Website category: movie
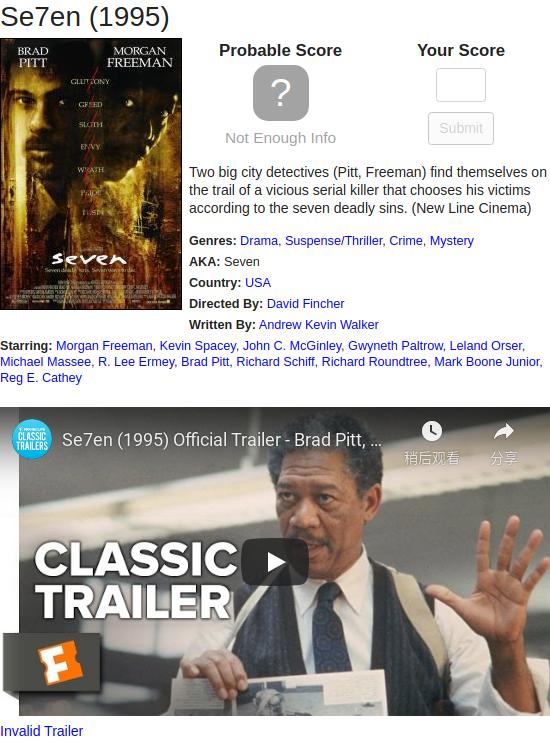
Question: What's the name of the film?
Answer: Se7en

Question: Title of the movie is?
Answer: Se7en

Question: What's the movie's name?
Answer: Se7en

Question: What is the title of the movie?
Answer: Se7en

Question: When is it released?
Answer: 1995

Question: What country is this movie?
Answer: USA

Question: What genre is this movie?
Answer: Drama

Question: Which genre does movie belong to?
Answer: Drama

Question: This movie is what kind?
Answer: Drama

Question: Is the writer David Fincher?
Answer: no

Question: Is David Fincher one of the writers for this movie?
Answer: no

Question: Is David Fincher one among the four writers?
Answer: no

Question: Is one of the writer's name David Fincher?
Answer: no

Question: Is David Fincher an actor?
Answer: no

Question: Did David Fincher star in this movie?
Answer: no

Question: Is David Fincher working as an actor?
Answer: no

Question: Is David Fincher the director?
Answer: yes

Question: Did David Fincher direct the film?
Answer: yes

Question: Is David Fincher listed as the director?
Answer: yes

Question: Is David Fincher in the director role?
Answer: yes

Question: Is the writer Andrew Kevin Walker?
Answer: yes

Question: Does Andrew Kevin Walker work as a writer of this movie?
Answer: yes

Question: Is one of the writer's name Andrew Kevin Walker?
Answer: yes

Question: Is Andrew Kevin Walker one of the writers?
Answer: yes

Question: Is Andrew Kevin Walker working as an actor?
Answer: no

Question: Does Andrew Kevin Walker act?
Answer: no

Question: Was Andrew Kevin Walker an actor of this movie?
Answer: no

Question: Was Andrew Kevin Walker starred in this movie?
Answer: no

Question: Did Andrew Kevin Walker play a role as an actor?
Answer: no

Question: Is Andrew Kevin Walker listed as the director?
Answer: no

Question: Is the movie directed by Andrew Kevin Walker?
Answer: no

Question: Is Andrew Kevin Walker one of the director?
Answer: no

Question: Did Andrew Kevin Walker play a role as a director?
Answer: no

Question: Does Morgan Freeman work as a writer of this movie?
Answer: no

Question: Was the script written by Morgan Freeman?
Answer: no

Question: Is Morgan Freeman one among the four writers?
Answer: no

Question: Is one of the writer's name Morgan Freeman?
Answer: no

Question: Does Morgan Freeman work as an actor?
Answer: yes

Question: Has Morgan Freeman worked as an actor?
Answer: yes

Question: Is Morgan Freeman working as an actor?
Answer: yes

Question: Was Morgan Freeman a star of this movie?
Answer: yes

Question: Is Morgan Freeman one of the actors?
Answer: yes

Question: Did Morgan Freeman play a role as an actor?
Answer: yes

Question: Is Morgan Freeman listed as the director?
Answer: no

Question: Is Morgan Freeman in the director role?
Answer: no

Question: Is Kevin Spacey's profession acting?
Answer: yes

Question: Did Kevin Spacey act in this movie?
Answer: yes

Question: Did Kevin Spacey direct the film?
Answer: no

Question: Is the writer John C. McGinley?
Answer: no

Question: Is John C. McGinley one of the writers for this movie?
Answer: no

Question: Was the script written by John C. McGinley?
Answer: no

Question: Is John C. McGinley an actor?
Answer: yes

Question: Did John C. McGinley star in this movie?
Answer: yes

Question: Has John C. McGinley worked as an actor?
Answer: yes

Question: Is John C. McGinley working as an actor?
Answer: yes

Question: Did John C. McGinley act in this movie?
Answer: yes

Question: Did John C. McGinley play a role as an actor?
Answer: yes

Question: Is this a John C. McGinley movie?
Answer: no

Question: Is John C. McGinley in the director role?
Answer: no

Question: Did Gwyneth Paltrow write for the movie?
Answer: no

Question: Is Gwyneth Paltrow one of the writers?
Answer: no

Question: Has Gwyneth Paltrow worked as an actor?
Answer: yes

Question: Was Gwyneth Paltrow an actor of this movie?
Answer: yes

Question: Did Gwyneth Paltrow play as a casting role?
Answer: yes